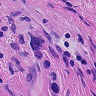
Metastatic tissue present: yes